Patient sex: M
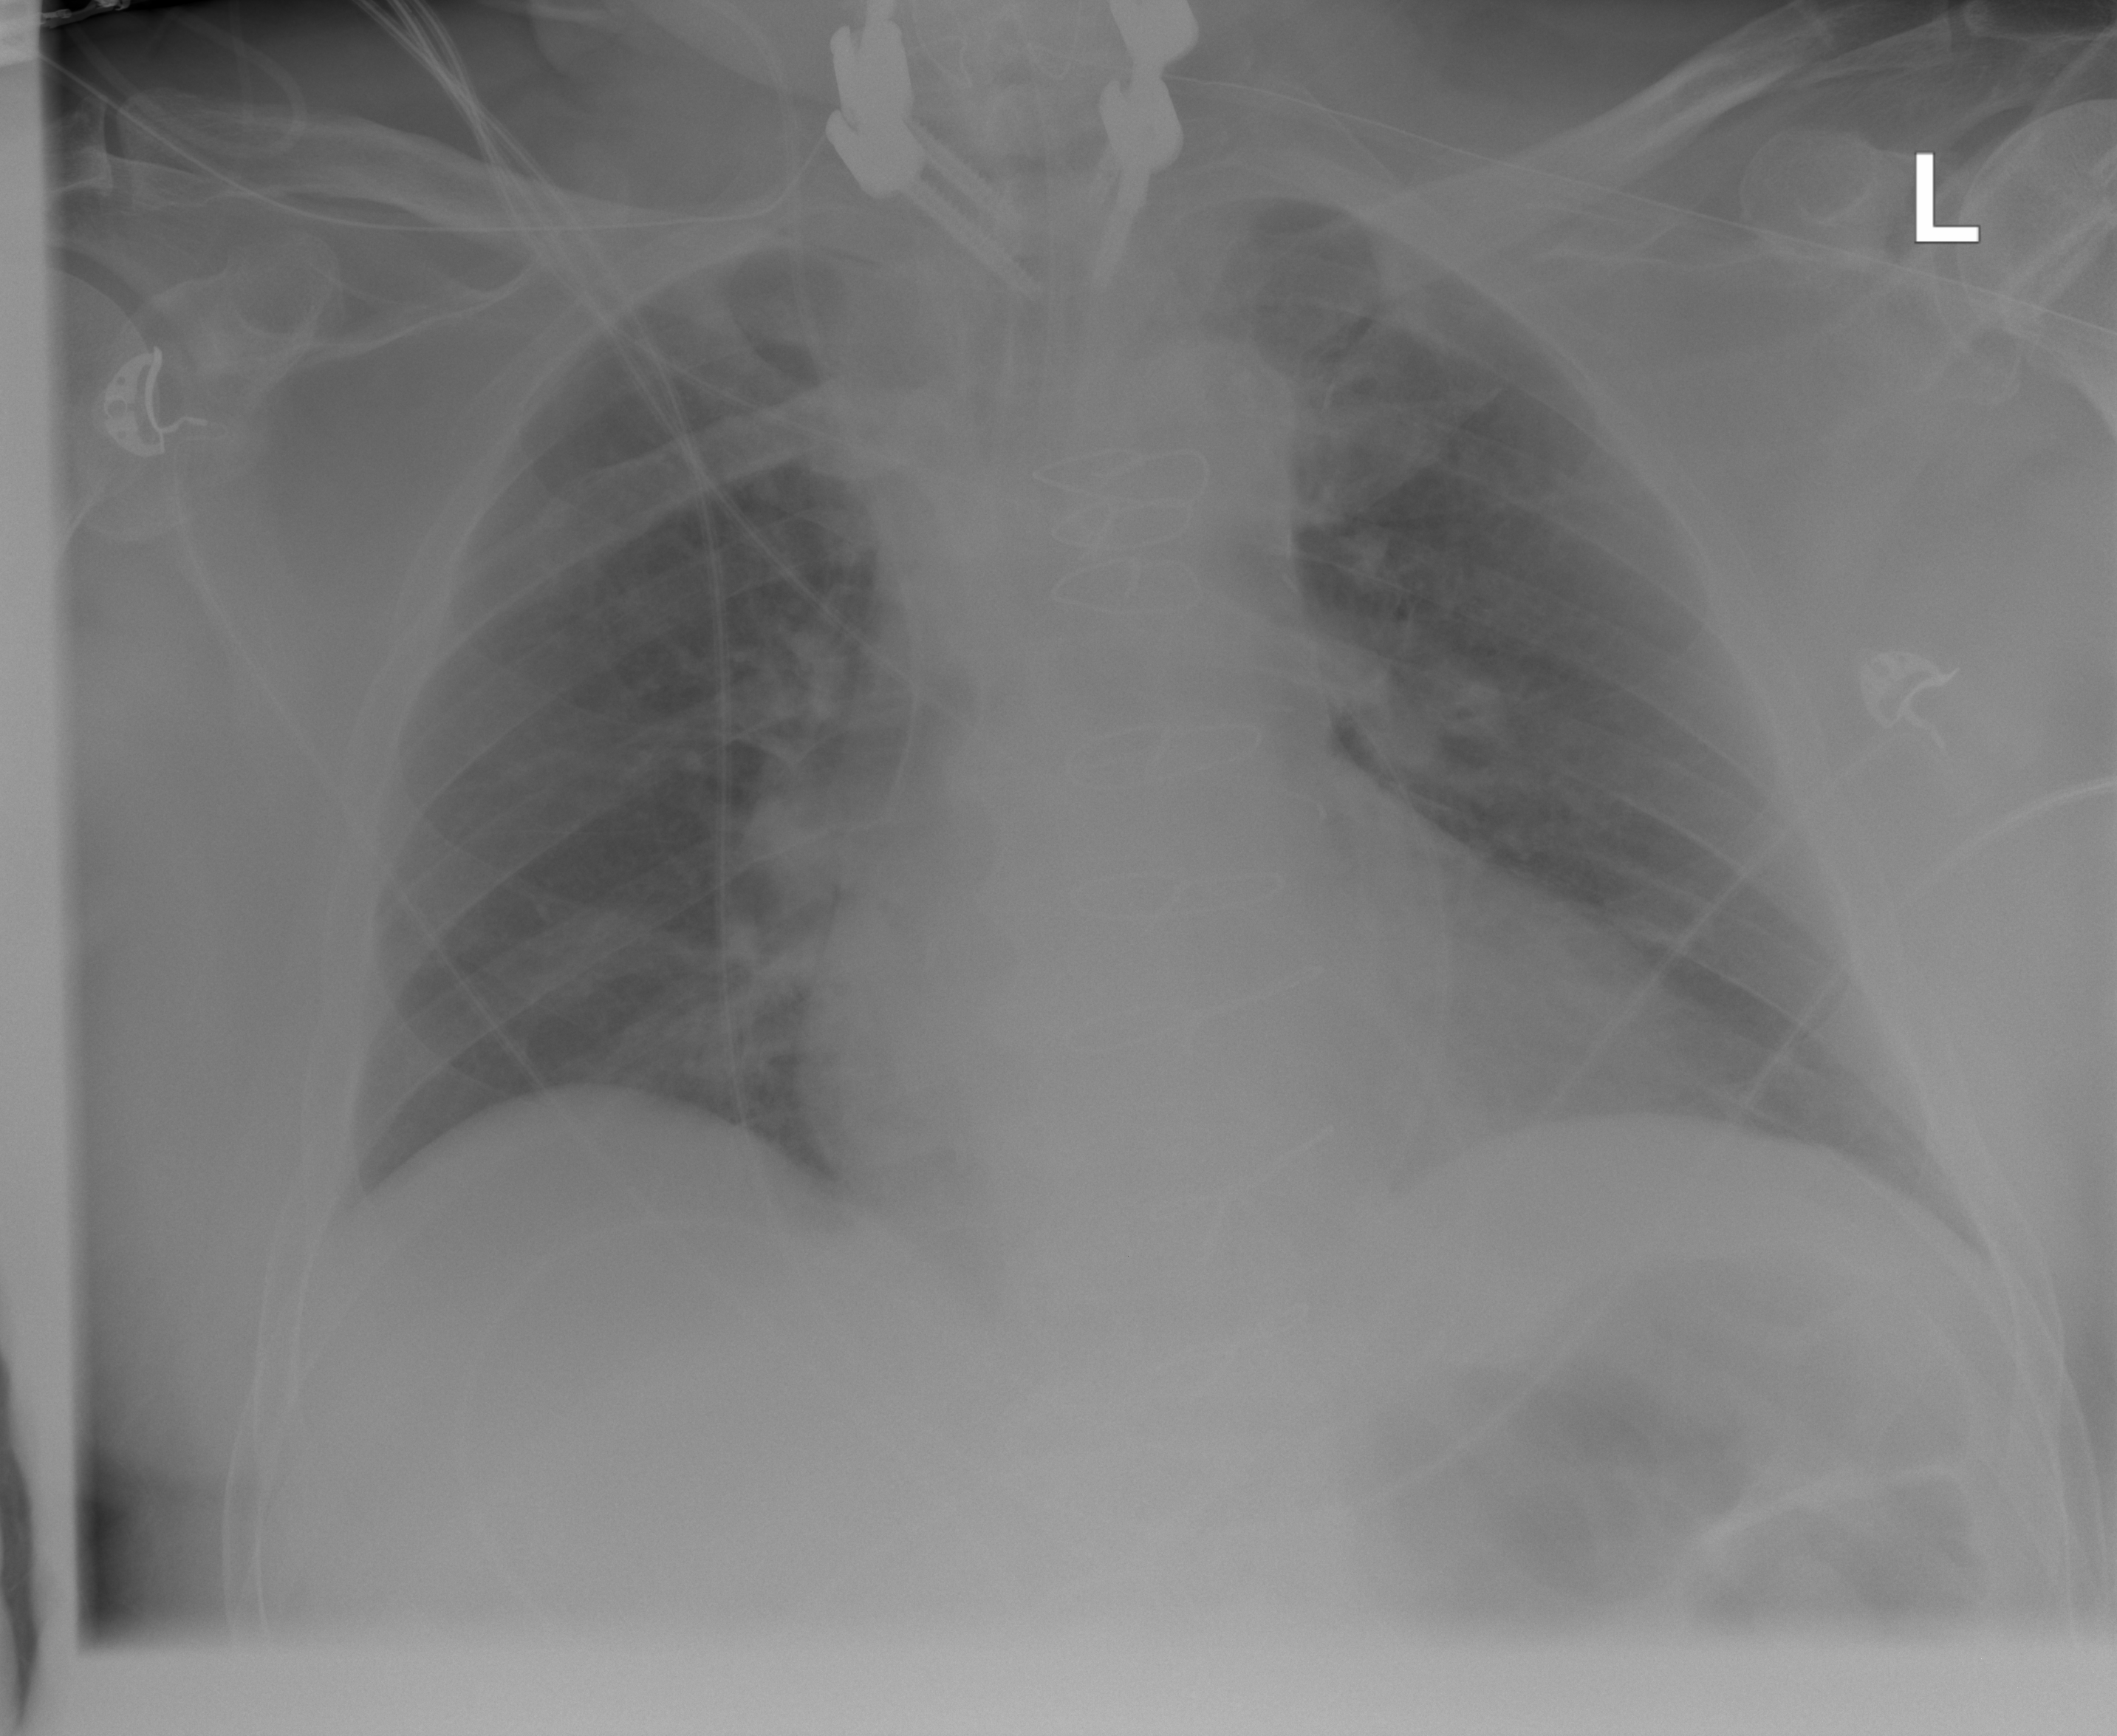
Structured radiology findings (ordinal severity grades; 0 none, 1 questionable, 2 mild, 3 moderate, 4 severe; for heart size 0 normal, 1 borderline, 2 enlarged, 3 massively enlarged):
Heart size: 0
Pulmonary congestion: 2
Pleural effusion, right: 2
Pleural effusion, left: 2
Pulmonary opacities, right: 2
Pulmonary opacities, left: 2
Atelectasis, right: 2
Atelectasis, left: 2